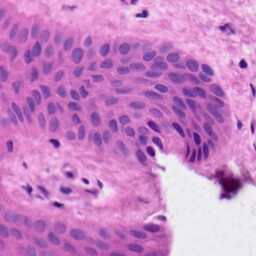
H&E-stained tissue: Skin